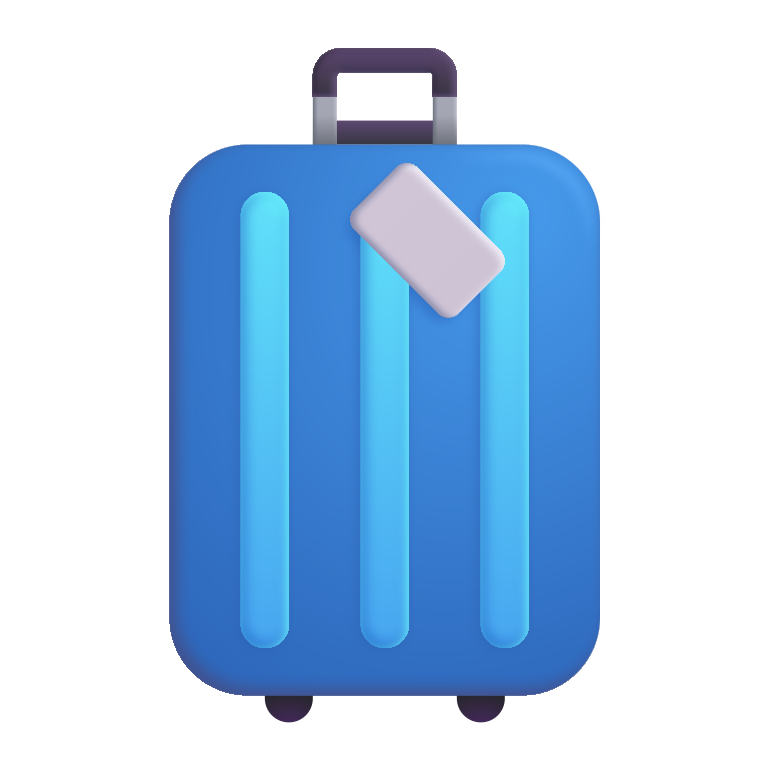
luggage color